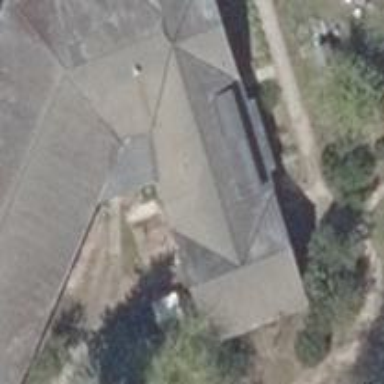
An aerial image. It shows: Community centre.